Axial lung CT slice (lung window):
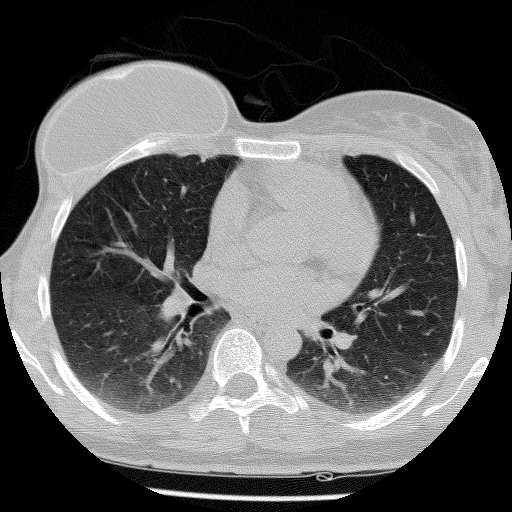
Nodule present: no